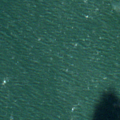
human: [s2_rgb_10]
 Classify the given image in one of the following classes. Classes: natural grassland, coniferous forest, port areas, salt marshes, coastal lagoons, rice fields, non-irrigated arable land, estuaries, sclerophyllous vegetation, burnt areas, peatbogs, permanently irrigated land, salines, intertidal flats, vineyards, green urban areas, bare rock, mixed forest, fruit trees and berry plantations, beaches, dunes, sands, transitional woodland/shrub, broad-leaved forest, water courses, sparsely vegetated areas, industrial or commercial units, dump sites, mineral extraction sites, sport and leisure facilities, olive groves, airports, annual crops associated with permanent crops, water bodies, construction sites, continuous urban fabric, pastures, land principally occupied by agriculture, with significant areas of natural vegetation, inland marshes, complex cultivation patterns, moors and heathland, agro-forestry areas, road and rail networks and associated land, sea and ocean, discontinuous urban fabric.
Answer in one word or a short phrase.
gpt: sea and ocean